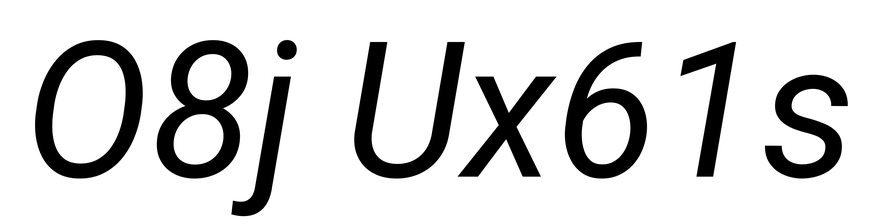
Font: Roboto-Italic_Italic